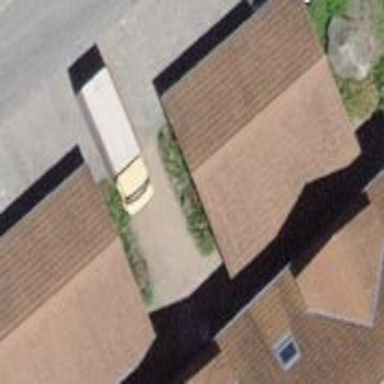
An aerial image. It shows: Garage.